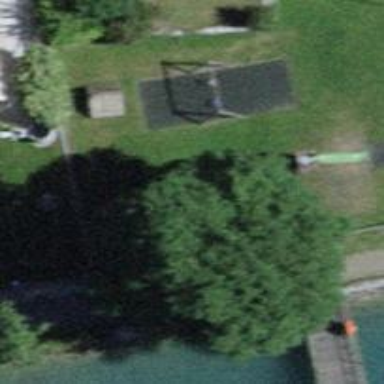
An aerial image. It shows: Picnic table located in leisure land area.